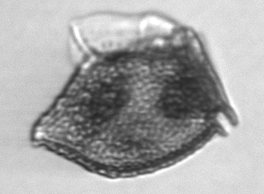
Label: Dinophysis_norvegica